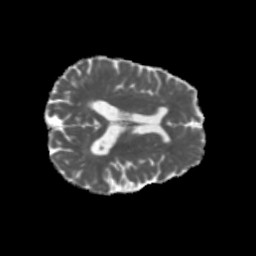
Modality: MD
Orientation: axial
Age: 76
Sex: female
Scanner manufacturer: siemens
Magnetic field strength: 3 T
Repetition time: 5.47 s
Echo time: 0.0854 s